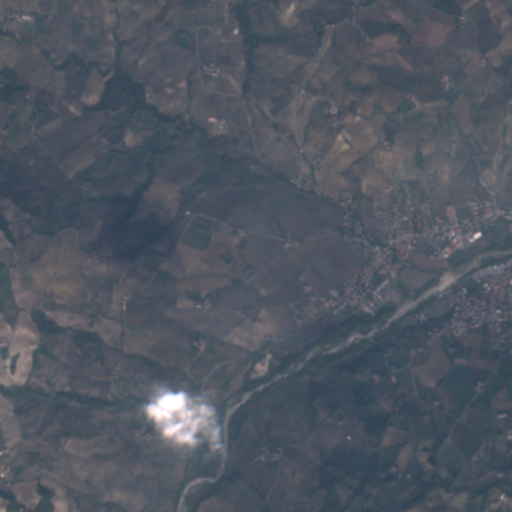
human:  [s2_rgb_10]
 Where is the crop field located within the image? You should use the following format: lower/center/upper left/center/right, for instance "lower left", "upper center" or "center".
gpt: The crop field is located in the upper right of the image.
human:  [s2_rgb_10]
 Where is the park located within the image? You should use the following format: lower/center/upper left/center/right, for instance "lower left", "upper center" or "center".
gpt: The park is located in the center right of the image.
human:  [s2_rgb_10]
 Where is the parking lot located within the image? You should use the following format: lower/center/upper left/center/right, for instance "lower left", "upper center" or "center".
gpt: The parking lot is located in the center right of the image.
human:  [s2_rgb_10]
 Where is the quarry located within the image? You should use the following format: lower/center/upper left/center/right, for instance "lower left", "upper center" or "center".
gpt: The quarry is located in the lower center of the image.
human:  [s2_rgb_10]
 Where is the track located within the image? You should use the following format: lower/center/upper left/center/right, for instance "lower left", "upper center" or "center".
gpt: There is no track in the image.